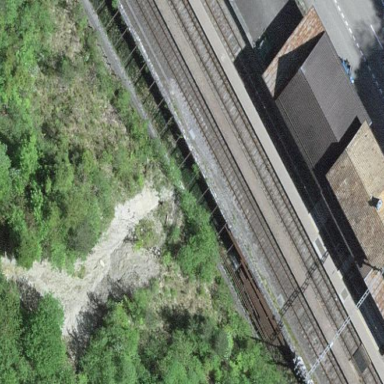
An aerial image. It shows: Platform for public transport and railway.